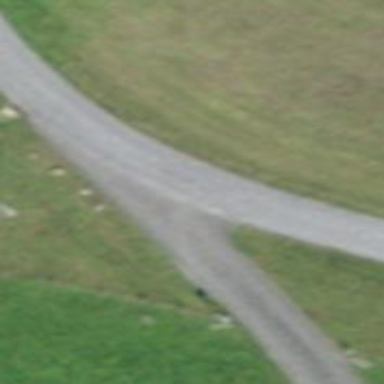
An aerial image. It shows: Unclassified road with asphalt surface.